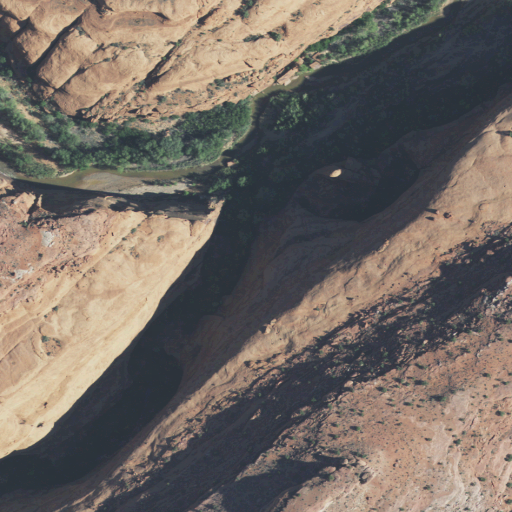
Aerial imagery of valley in Utah named Scorpion Gulch containing shrub, woody wetlands, barren land, evergreen forest, and grassland